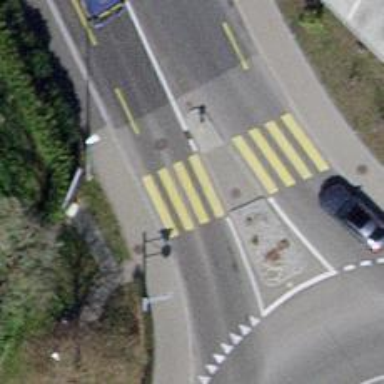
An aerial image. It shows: Marked zebra crossing with island in the middle.